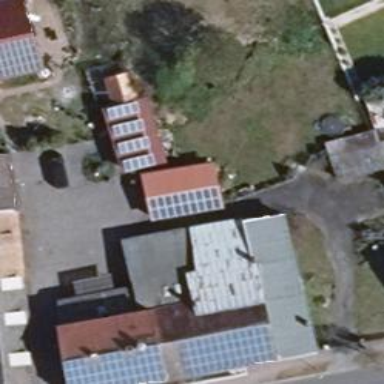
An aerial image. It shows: Solar photovoltaic panel generator producing electricity as small installation.